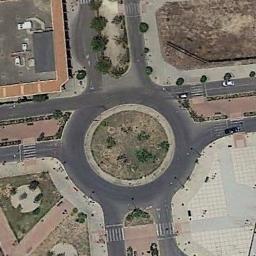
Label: roundabout